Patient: sex M, age 80
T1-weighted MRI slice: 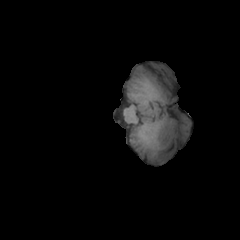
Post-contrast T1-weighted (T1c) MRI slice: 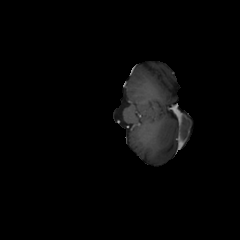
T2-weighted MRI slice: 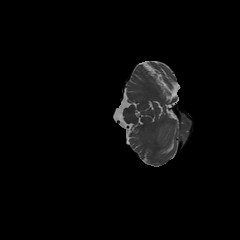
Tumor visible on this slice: no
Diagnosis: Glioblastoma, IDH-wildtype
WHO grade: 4